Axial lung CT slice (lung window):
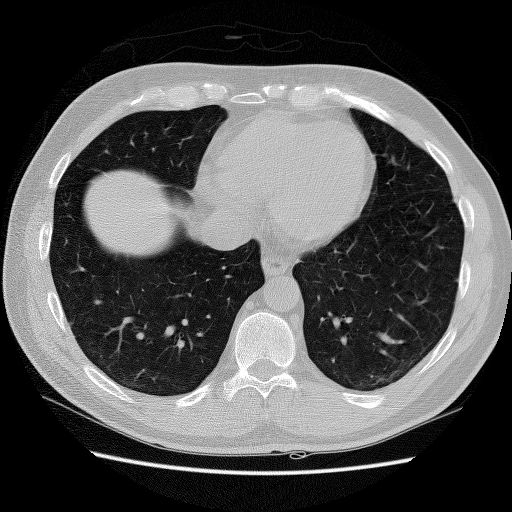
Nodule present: yes
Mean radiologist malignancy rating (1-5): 1.667